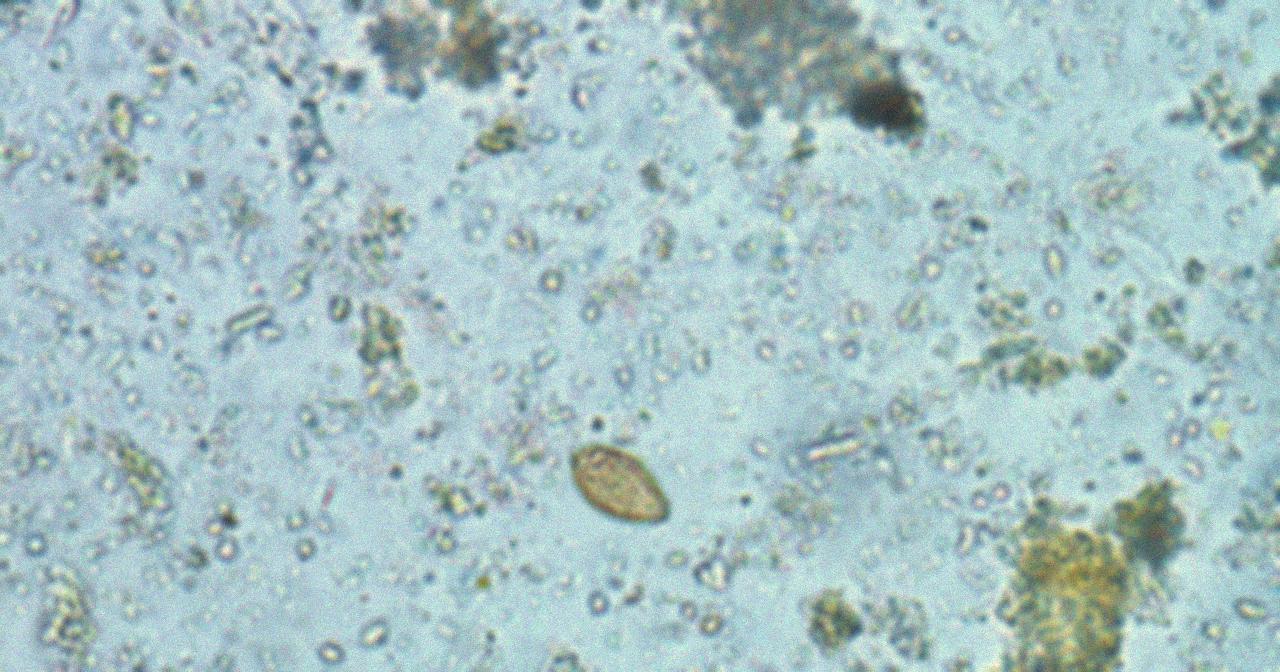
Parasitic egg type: Opisthorchis viverrine